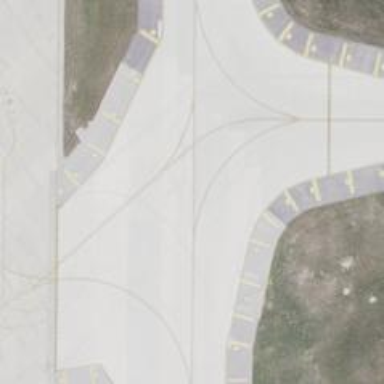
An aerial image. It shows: View of taxiway at the airport.